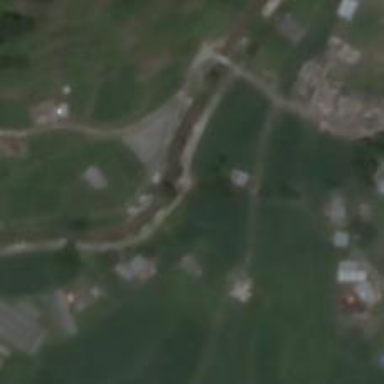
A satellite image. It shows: Unclassified road with bridge.